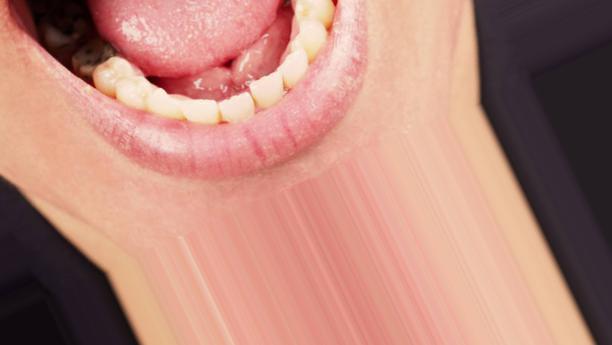
Condition: Caries